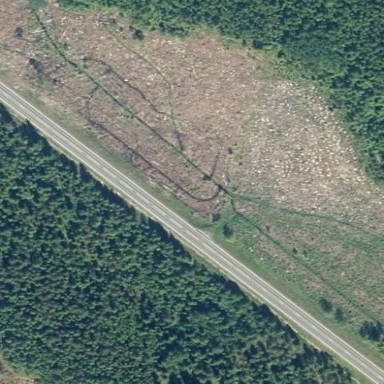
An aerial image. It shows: Clearcut area with scrub vegetation.